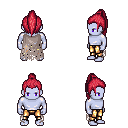
a pixel art fantasy rpg character, male body template, dark elf, purple skin, gray tattered cape, gold greaves, ruby red long topknot hairstyle, four views (front, back, left, right), 2x2 character sprite sheet, small pixel art, hard edges, no anti-aliasing